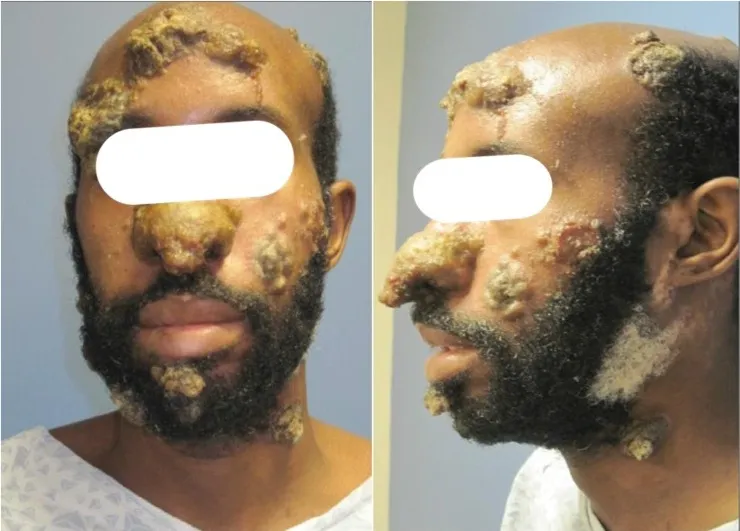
There are several large one to two inch, discrete, yellowish-brown, necrotic crusted malodorous verucous plaques and tumors.
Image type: medical_photograph (other_medical_photograph)